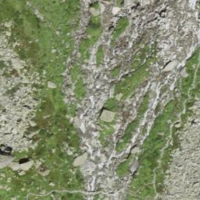
EUNIS habitat code: 31
Species observed at this site:
Saxifraga bryoides
Oxyria digyna